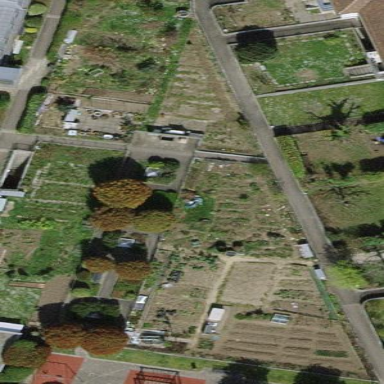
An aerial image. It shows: Area designated for allotments.